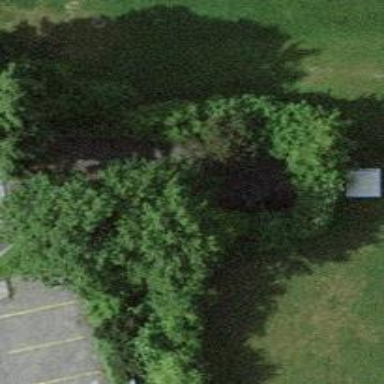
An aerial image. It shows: Parking entrance.